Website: lowes
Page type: account-selection
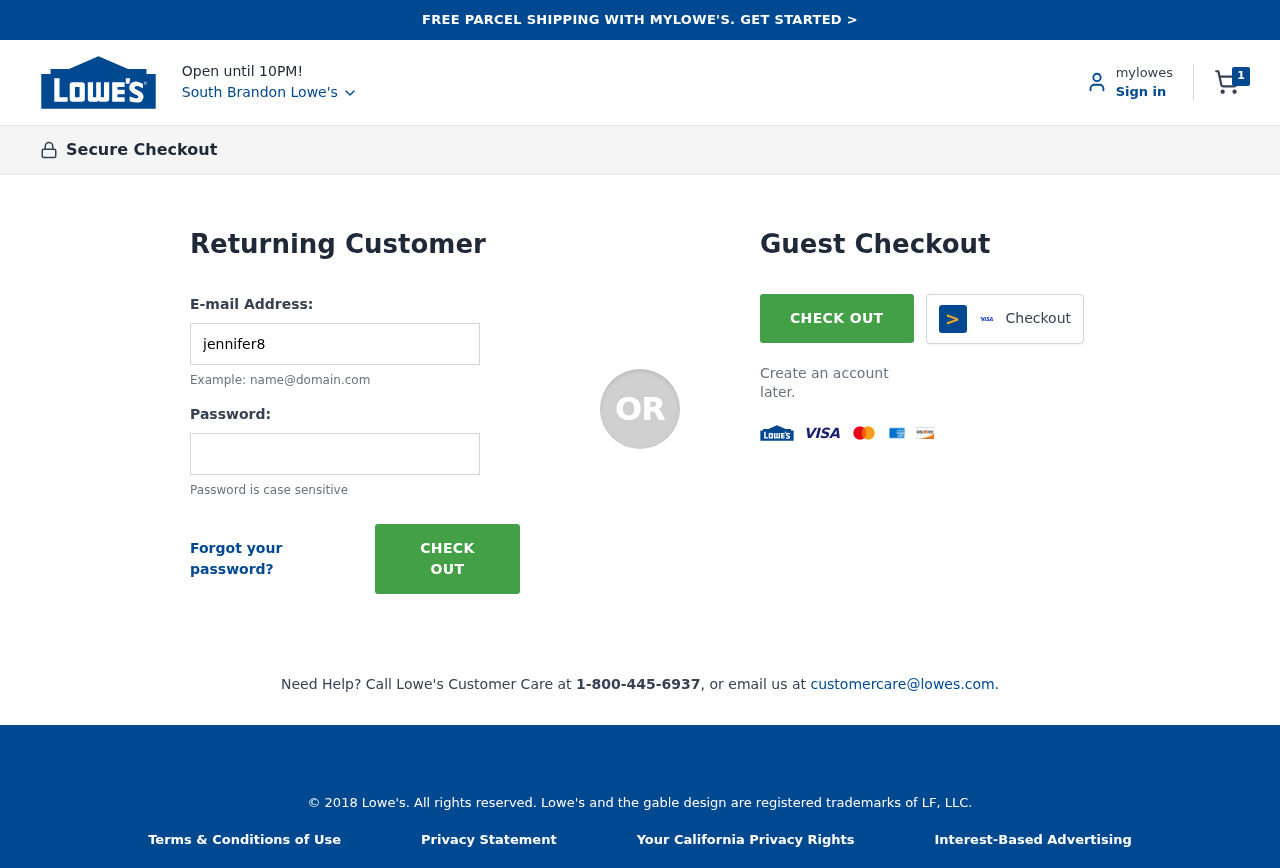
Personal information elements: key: PII_CITY
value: South Brandon Lowe's
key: PII_LOGIN_USERNAME
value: jennifer8595
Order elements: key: ORDER_NUM_ITEMS
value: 1